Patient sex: M
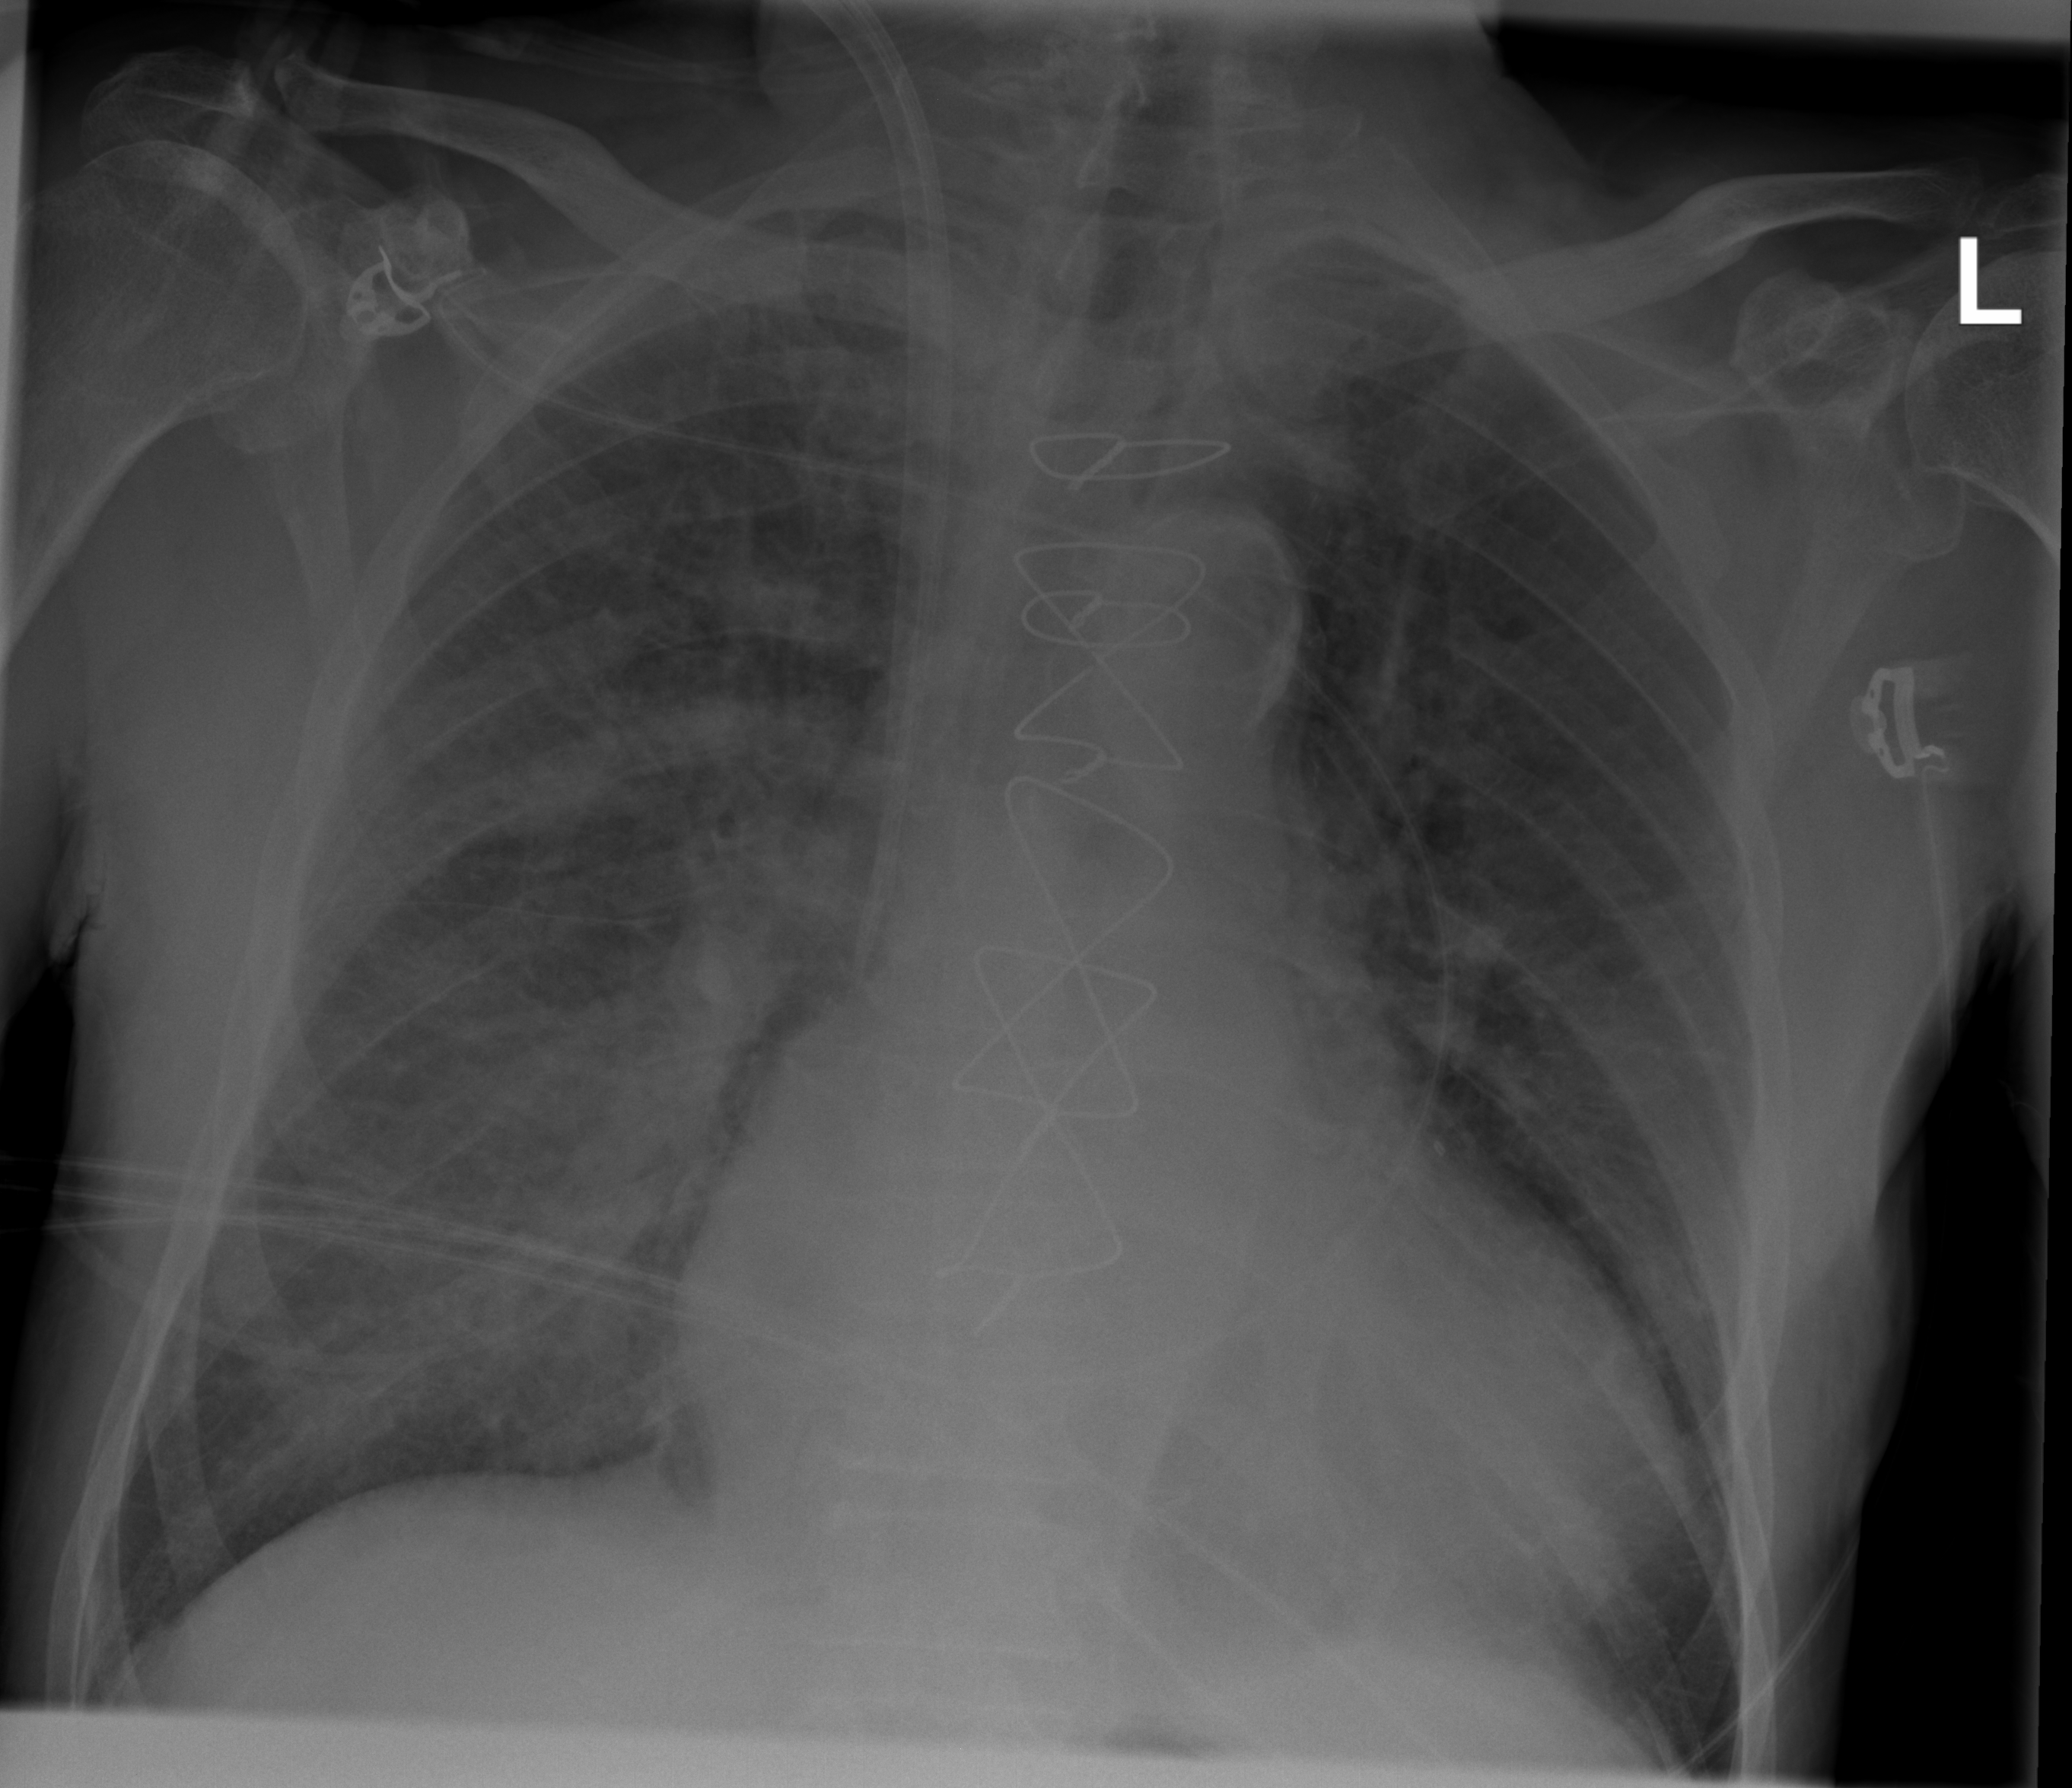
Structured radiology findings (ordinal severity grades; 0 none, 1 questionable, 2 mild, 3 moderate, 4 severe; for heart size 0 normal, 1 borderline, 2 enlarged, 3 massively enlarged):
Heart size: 2
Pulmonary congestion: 3
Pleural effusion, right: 0
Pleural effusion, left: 0
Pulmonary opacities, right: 3
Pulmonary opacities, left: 2
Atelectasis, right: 2
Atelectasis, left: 1